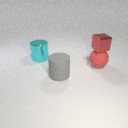
large red rubber sphere in front of large cyan metal cylinder